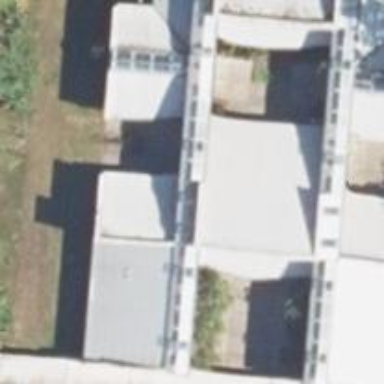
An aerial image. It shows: University building with flat grey roof. The building also serves as university amenity.